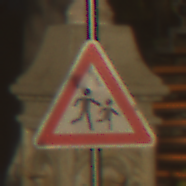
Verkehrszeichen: KinderLinks
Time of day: SunriseSunset
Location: Outdoor (Suburban)
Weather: Clear
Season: NotSpecified
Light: Natural